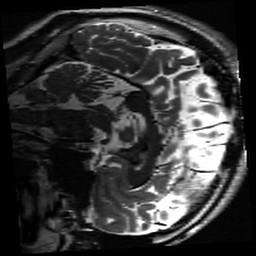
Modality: inplaneT2
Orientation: sagittal